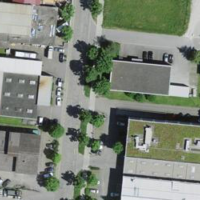
EUNIS habitat code: 54
Species observed at this site:
Corvus corone
Cyanistes caeruleus
Turdus philomelos
Fulica atra
Anas platyrhynchos
Sturnus vulgaris
Emberiza citrinella
Troglodytes troglodytes
Fringilla coelebs
Passer domesticus
Buteo buteo
Sylvia atricapilla
Turdus merula
Columba palumbus
Phylloscopus collybita
Poecile palustris
Gallinula chloropus
Parus major
Erithacus rubecula
Mergus merganser
Milvus milvus
Turdus pilaris
Pica pica
Phoenicurus ochruros
Garrulus glandarius
Oriolus oriolus
Falco tinnunculus
Picus viridis
Acrocephalus scirpaceus